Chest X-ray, PA view. Patient: 29 years old, sex M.
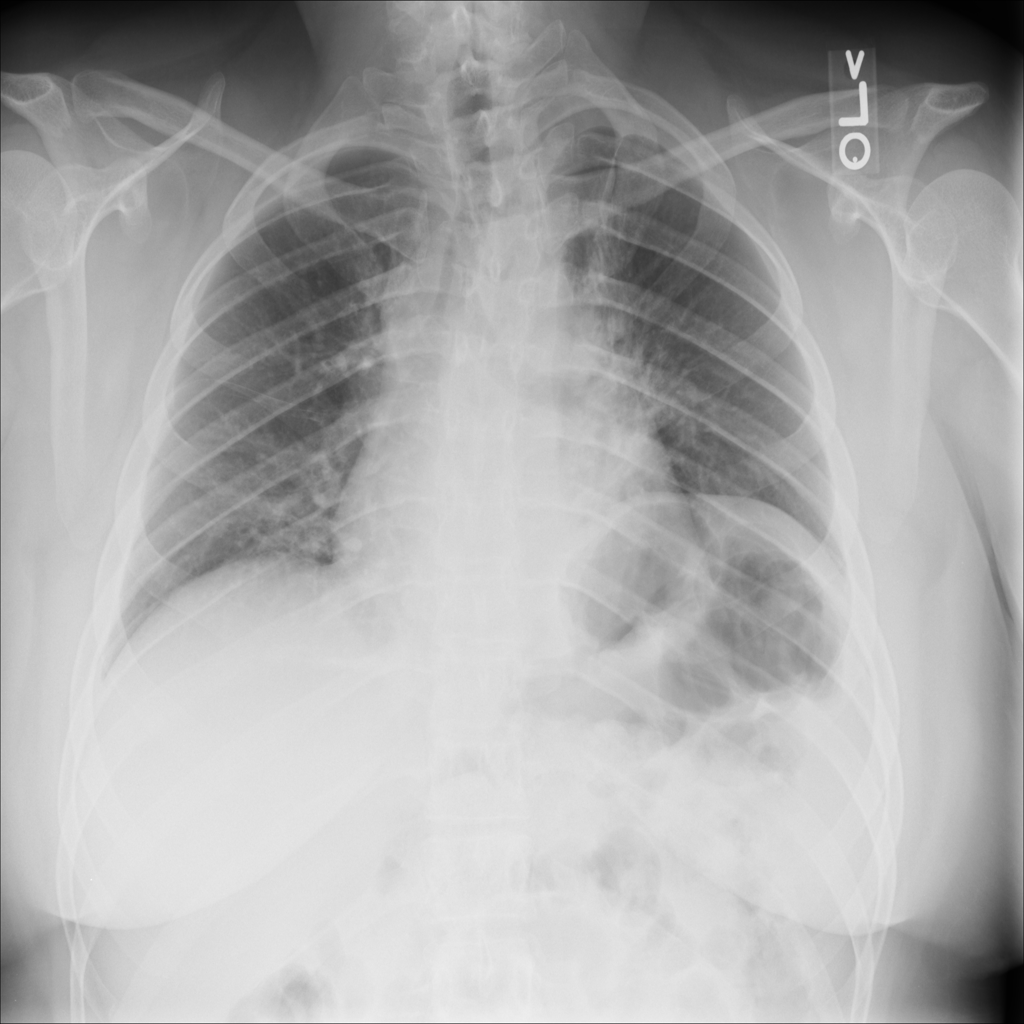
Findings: Infiltration